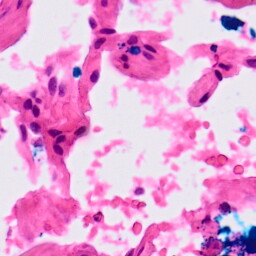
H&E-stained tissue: Lung